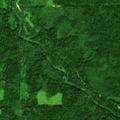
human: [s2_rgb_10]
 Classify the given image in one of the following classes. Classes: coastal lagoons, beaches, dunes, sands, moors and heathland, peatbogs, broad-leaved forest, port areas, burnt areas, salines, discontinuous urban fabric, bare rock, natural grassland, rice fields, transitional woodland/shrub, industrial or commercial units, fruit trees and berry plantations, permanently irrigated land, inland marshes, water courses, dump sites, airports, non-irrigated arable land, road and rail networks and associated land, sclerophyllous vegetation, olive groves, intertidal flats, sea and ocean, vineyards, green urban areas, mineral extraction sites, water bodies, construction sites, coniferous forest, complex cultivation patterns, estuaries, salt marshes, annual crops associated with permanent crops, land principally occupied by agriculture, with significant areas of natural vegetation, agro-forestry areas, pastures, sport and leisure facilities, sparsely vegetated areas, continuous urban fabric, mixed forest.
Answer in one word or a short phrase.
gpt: broad-leaved forest, coniferous forest, mixed forest